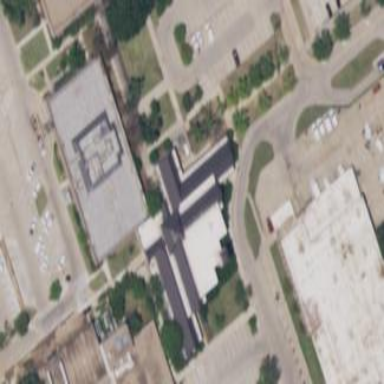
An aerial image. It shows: Public building.